Question: I am searching for a pure CSS method for creating transparent text within a box(div,p,etc) where the box is filled with a color surrounding the text, but not the text itself (which would be transparent a la rgba/hsla).
Imagine a div styled in such a way that the text color within is rgba .2 alpha lvl, and the background color is solid, where the background solid color cannot be seen in the text. Of course, a solution using multiple stacked divs/blocks would be greatly acceptable, but should allow for a hover state, so the effect can be switched on/off. In using this, one could apply this div on top of an image or another div that can be seen through the letters.
SO! CSS/html works in such a way that text is always applied on top of a background (called a background for a reason), so, using transparent colors on text color does nothing but show the color of the background. I have tried creating a background with a big box shadow, in order to see if it's ever calculated differently, and it is not (and couldn't think of another method).
Instead of blabbering on with my limited CSS knowledge, I think you get the point, so give me your best! I want this to work in Chrome and Firefox at least.
Instead, here's an image explaining the obvious idea:

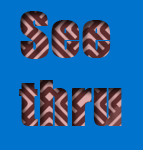
Answer: # Demo Fiddle
You accomplish this in CSS only, but with limited support.
You can set the '-webkit-background-clip' property, and '-webkit-text-fill-color' to 'transparent'.
This will only work in webkit browsers however.
e.g.:
'''
div {
color: white; /* Fallback */
background: url(yourimage.png) no-repeat;
-webkit-background-clip: text;
-webkit-text-fill-color: transparent;
}
'''
See <URL>
> The background-clip CSS property specifies whether an element's
background, either the color or image, extends underneath its border.If there is no background image, this property has only visual effect
when the border has transparent regions (because of border-style) or
partially opaque regions; otherwise the border covers up the
difference.
Alternatively- you can use SVG, <URL>